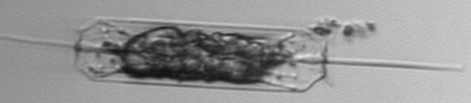
Label: Ditylum_brightwellii